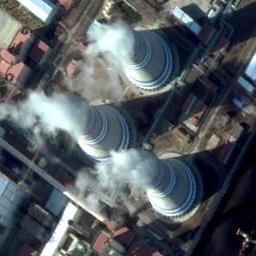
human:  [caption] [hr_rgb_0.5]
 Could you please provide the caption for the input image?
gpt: There are plant and machinery in the thermal power station, and three cooling towers emit steam .

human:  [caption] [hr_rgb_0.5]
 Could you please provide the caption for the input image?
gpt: The thermal power station is next to some buildings with white mist above .

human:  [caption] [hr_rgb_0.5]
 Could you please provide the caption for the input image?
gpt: There are two thermal power stations, and the left one is emitting smoke .

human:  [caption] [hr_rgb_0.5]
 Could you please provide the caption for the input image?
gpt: There are many buildings of different shapes next to the thermal power station .

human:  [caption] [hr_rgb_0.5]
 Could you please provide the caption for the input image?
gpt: There are three chimneys on the thermal power station .